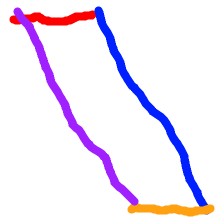
Shape: parallelogram